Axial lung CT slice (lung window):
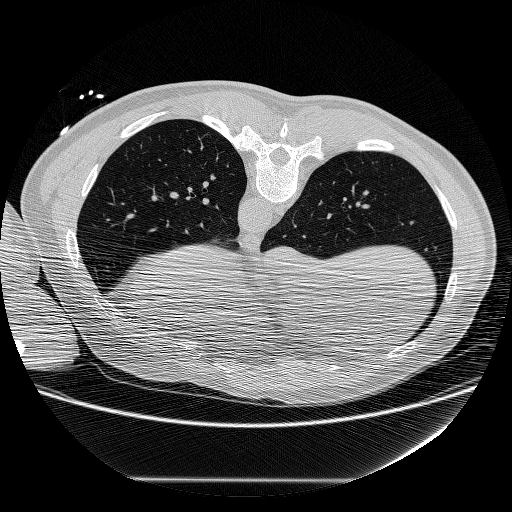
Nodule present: no